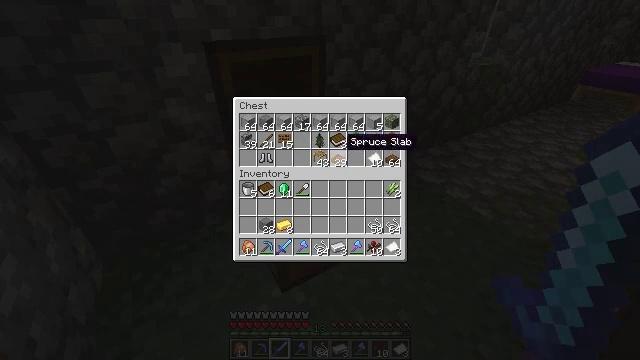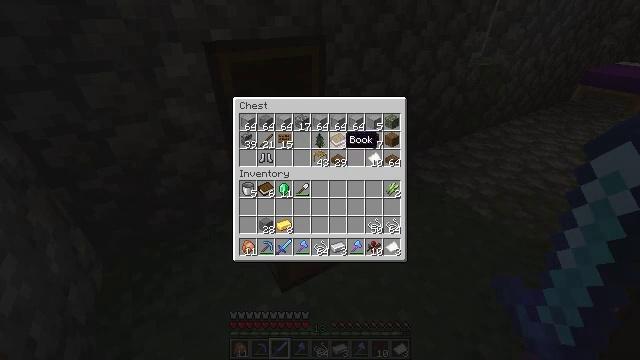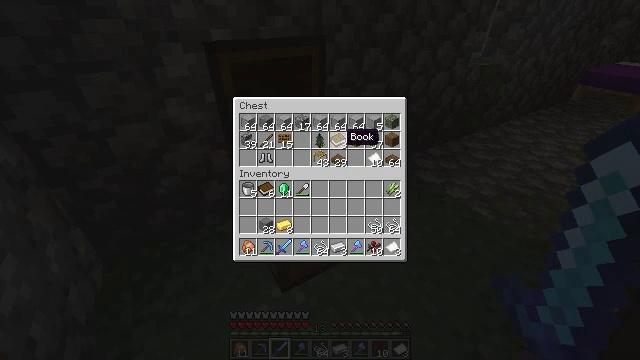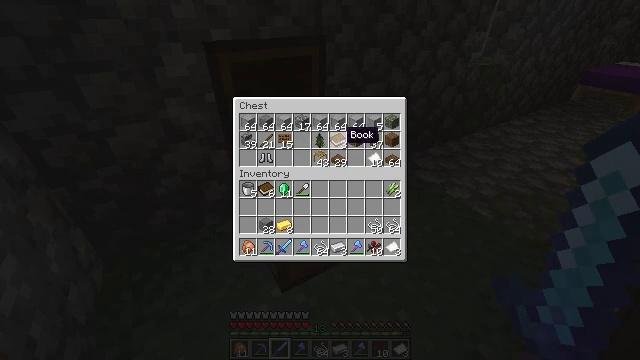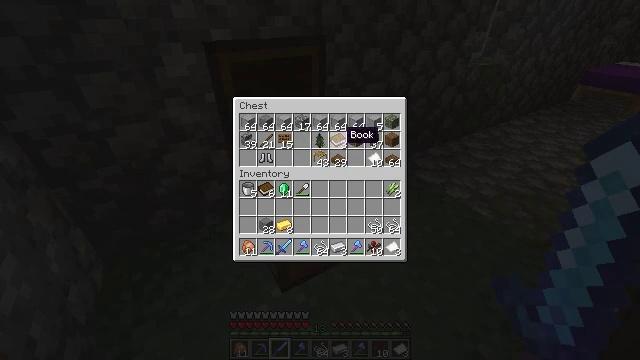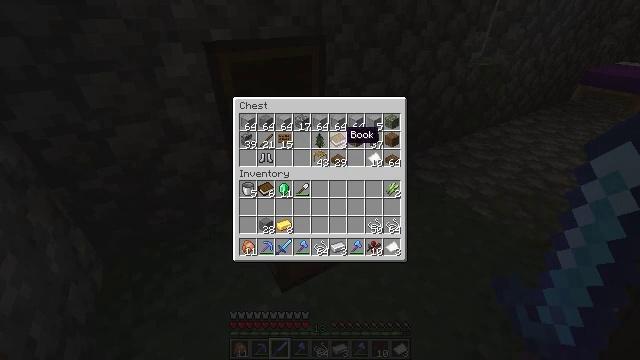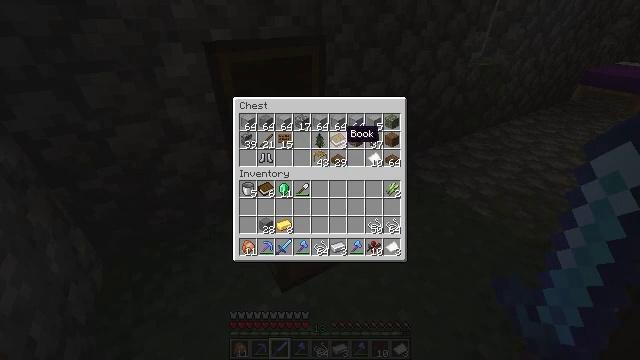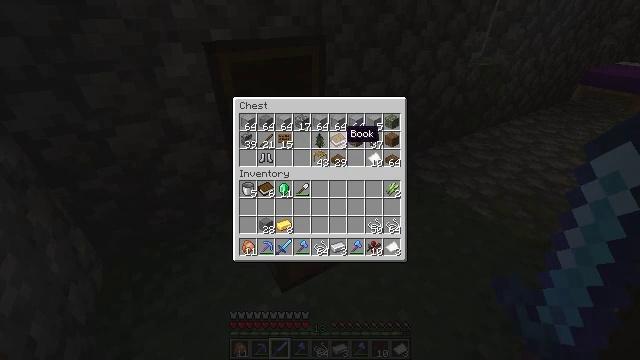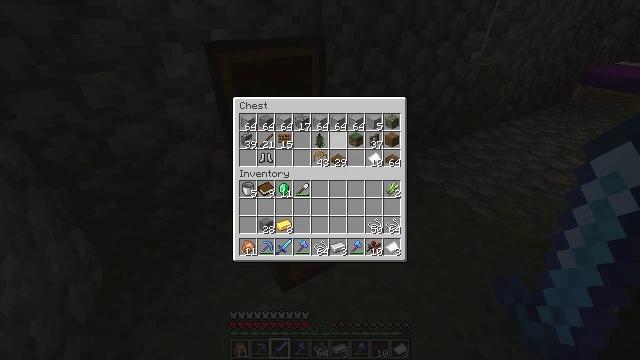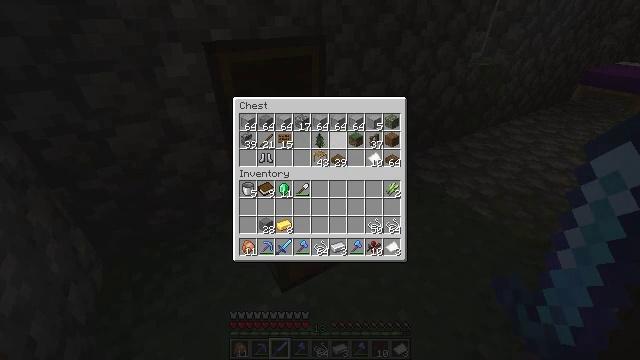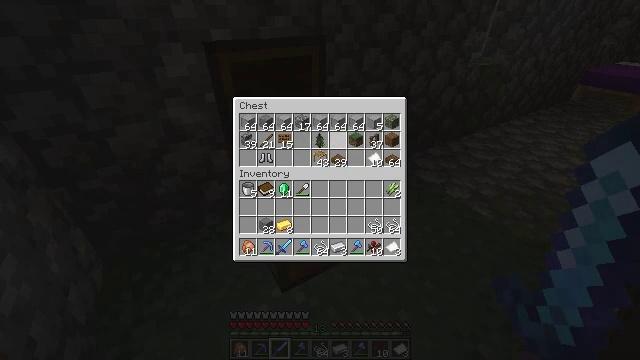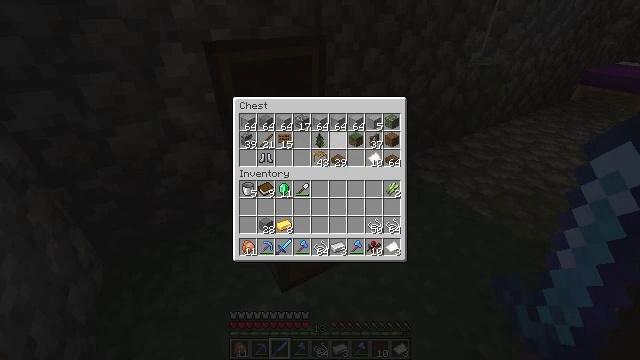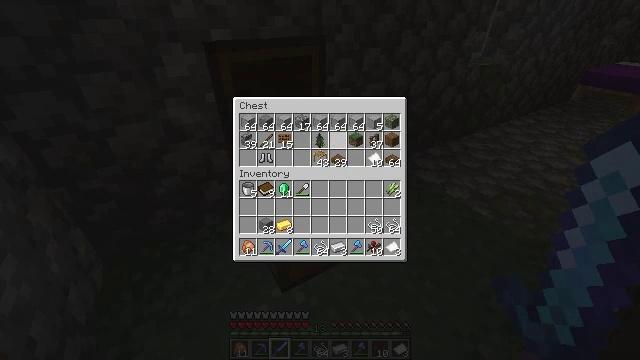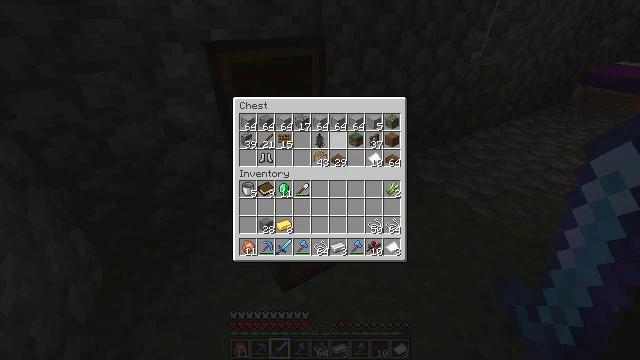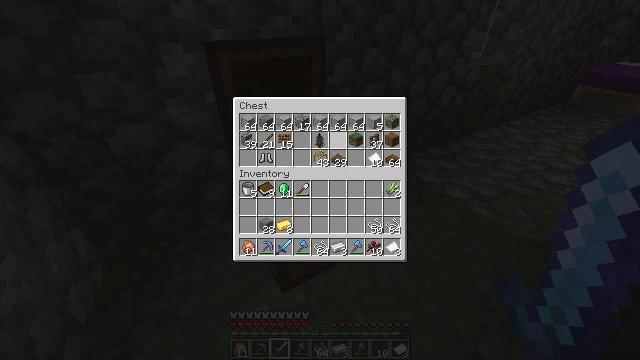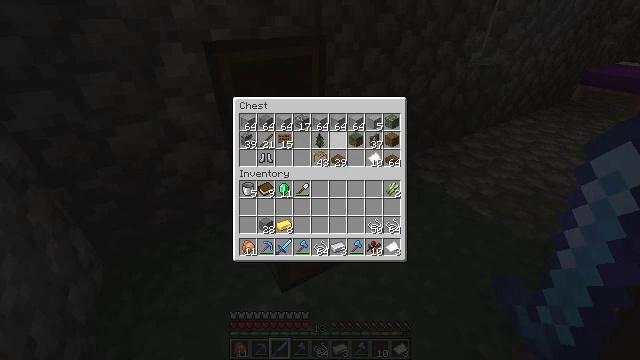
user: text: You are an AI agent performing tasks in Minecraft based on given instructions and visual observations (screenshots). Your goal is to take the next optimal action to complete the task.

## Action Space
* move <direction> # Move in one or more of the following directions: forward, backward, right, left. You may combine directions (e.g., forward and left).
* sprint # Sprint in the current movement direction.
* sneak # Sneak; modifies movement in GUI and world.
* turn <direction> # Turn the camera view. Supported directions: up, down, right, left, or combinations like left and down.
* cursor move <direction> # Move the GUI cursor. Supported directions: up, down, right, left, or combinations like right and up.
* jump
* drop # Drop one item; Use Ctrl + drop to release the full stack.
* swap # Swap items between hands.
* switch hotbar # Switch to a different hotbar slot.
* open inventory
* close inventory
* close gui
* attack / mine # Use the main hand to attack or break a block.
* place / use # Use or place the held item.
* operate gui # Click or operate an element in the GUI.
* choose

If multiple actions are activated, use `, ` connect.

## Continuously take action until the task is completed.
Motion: motion action
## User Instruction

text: Attack the glass to break it.
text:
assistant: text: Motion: sneak
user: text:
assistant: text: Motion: sneak
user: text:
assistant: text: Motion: sneak
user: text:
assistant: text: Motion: sneak
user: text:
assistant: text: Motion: sneak
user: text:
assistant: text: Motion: sneak
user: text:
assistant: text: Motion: sneak
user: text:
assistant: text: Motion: sneak, attack / mine
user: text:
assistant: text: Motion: sneak, attack / mine
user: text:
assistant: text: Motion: sneak
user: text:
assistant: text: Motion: sneak
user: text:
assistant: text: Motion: sneak
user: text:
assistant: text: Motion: sneak
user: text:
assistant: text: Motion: sneak
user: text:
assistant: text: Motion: sneak
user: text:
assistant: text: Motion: sneak
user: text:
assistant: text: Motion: sneak
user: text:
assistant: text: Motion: sneak
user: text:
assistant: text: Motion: sneak
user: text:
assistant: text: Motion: sneak
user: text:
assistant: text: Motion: sneak
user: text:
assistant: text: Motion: sneak
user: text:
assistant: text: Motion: sneak
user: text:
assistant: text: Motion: sneak
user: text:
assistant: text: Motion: sneak
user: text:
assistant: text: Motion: sneak
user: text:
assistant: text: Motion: sneak
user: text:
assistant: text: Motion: sneak
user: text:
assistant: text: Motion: sneak
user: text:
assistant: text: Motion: sneak